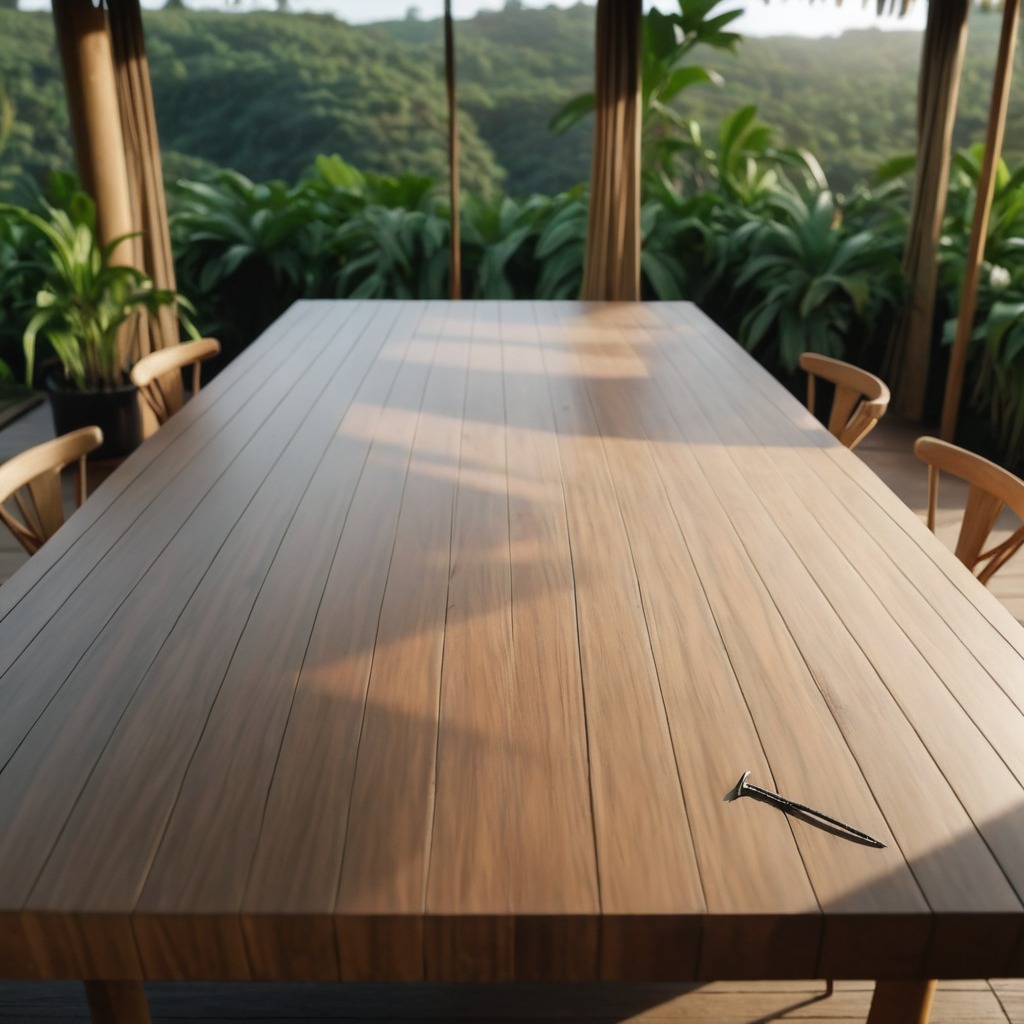
An iron nail is lying on a wooden table in a jungle field workshop tent.